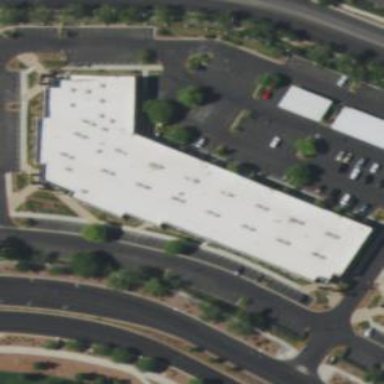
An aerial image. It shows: Commercial building.